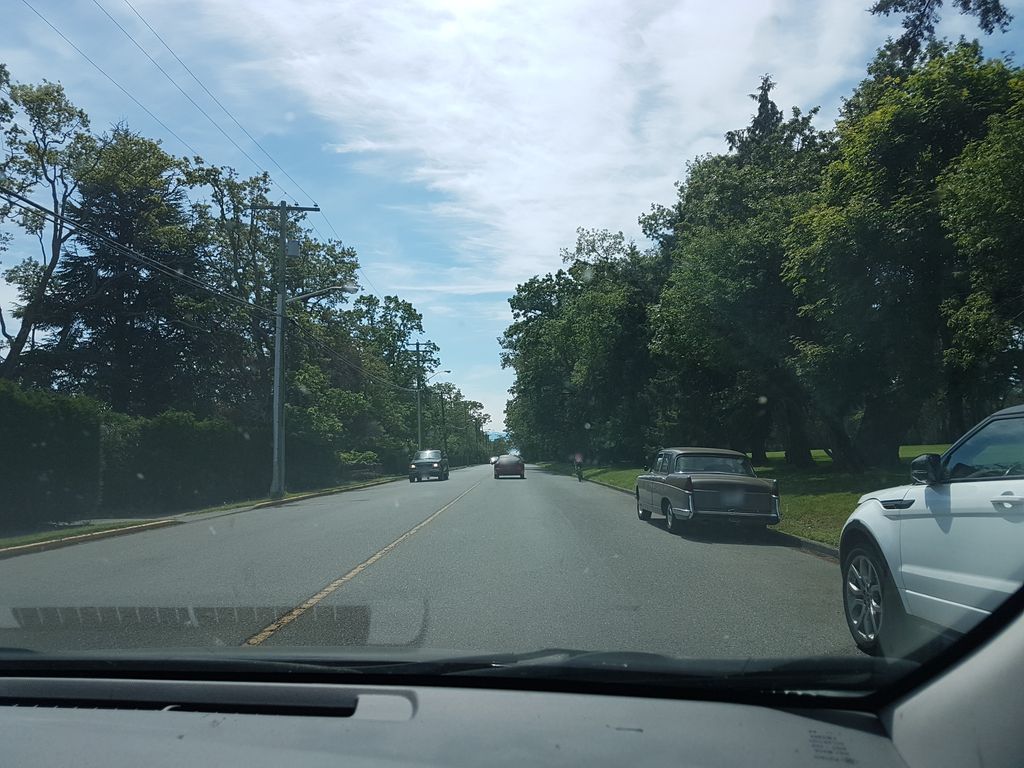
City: victoria